Question: I was testing out javascript games and functions and on this particular example it keeps getting stuck after clicking on the play button, after I inspected the elements of the source code it showed me that error is in the two functions pasted below, however I dont know why are these exceptions given , any help would be greatly appreciated
'''
function rollDice()
{
dicerolling.play();
die1Value = NaN;
die2Value = NaN;
showDice();
die1Value = Math.floor(1 + Math.random() * 6);
die2Value = Math.floor(1 + Math.random() * 6);
return die1Value + die2Value;
}
function showDice()
{
setImage( rollDie1Img, die1Value );
setImage( rollDie2Img, die2Value );
}
function setImage( dieImg, dieValue )
{
if ( isFinite ( dieValue ) )
dieImg.src = "images//" + dieValue + ".png";
else
dieImg.src = "images//blank.png";
}
'''
the complete code is pasted here if needed :
<URL>
the error given by chrome :

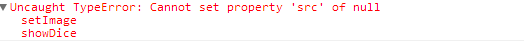
Answer: You're using the same ID twice in your elements:
'''
<img id="rollDie1" src = "images/blank.png" alt = "Die 1 of Roll Value">
<img id="rollDie1" src = "images/blank.png" alt = "Die 1 of Roll Value">
'''
Judging from your code, you should just use 'rollDie2' for the second one:
'''
<img id="rollDie1" src="images/blank.png" alt="Die 1 of Roll Value">
<img id="rollDie2" src="images/blank.png" alt="Die 2 of Roll Value">
'''
<URL>